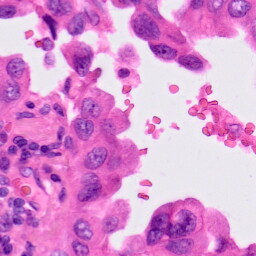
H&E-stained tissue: Lung